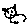
Label: cat